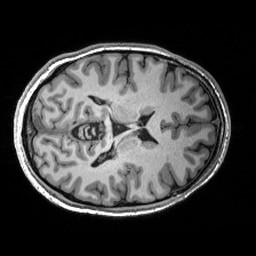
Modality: T1w
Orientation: axial
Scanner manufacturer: siemens
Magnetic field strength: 3 T
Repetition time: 2.53 s
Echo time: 0.00288 s